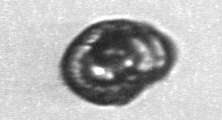
Label: Proterythropsis